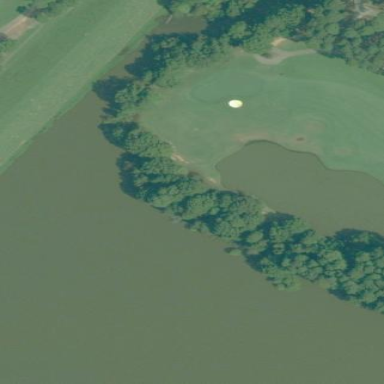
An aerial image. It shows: Picturesque scene of golf course with lateral water hazard.